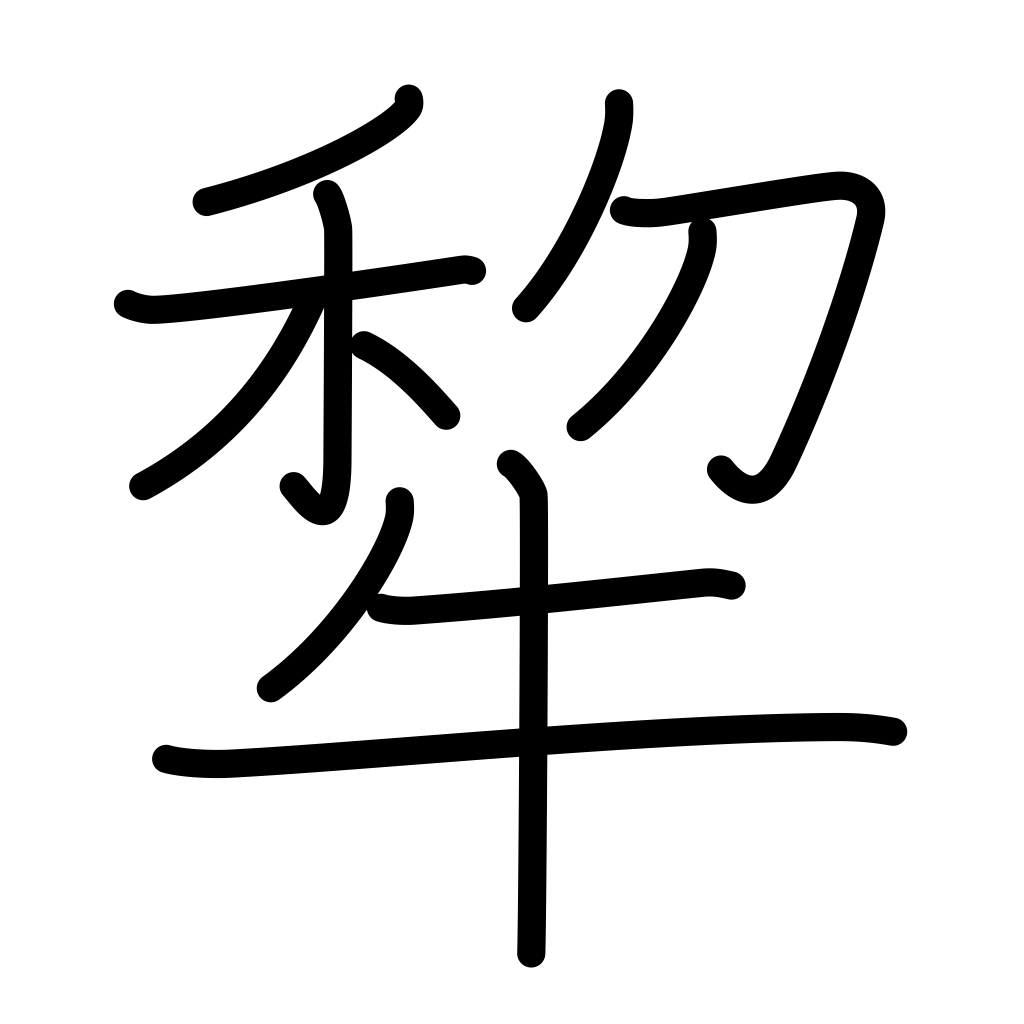
Meaning: plow